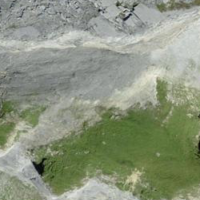
EUNIS habitat code: 48
Species observed at this site:
Pyrrhocorax graculus